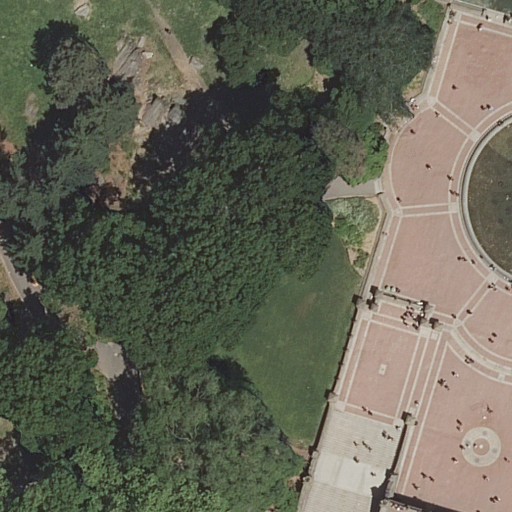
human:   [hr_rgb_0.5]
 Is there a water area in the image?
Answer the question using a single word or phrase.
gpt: yes

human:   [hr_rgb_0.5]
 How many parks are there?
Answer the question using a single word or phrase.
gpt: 1

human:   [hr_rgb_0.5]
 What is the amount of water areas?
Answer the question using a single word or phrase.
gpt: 2

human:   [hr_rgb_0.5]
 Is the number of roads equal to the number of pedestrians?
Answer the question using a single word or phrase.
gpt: no

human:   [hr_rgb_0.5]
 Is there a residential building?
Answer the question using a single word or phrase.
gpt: no

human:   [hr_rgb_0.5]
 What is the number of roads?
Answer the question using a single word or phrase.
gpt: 12

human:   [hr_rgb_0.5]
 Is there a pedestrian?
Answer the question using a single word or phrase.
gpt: yes

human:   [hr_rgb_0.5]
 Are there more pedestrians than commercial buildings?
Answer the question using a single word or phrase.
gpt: yes

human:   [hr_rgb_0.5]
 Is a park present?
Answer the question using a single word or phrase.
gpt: yes

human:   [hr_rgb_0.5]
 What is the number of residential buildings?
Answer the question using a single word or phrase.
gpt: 0

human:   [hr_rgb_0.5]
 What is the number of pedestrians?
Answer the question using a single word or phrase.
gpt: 2

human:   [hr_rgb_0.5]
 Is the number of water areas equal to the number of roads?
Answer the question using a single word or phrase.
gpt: no

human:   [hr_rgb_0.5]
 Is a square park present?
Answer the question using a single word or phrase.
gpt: no

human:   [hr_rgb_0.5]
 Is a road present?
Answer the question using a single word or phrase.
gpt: yes

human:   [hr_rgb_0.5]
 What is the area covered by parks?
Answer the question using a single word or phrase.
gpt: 10627m2

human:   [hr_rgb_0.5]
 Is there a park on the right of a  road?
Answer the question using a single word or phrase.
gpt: no

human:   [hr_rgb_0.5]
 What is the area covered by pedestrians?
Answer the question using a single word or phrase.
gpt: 8m2

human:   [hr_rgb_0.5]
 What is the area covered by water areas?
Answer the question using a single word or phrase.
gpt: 273m2

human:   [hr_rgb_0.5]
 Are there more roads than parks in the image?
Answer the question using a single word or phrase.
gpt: yes

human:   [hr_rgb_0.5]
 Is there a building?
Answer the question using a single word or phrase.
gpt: no

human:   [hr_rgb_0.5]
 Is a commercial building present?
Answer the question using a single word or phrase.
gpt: no

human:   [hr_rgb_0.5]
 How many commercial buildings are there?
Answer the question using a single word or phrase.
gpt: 0

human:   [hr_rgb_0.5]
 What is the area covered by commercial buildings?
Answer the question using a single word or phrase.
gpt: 0m2

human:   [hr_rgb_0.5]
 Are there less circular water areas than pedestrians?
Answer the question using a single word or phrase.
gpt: yes

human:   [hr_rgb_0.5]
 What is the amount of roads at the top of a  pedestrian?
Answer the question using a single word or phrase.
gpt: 8

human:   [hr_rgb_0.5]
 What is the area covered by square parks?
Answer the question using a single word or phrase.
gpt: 0m2

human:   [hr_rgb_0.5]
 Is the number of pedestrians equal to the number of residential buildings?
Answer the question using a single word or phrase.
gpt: no

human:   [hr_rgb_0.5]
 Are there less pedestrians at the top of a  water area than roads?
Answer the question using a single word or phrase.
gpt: yes

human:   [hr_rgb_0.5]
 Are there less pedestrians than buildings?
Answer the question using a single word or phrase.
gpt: no

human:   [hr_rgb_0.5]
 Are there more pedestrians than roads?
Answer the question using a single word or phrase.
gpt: no

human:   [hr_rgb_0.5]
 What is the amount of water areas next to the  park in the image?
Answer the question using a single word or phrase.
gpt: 2

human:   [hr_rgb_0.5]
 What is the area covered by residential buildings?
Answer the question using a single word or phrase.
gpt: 0m2

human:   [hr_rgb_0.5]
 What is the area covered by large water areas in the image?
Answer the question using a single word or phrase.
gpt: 0m2

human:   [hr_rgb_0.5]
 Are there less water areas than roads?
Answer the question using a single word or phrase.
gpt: yes

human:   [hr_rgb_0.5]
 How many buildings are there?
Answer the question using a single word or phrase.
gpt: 0

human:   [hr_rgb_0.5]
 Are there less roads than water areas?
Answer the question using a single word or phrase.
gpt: no

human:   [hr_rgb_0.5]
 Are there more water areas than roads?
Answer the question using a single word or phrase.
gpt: no

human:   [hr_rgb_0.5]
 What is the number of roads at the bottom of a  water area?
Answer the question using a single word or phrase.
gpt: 11

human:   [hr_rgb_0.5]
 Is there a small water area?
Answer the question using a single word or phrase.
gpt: yes

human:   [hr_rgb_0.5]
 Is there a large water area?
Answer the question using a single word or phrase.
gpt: no

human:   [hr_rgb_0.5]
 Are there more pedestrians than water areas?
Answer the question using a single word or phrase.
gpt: no

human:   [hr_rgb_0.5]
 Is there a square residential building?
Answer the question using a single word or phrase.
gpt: no

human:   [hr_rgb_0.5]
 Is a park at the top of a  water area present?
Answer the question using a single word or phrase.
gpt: yes

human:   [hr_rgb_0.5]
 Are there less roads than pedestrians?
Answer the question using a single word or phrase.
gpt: no

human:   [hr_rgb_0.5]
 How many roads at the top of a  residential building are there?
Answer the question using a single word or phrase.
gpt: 0

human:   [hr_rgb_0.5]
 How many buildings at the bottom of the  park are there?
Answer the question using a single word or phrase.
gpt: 0

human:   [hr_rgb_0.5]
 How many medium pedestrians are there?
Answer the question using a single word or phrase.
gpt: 0

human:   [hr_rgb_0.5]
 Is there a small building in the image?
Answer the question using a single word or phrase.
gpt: no

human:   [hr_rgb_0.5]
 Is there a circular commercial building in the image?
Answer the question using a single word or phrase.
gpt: no

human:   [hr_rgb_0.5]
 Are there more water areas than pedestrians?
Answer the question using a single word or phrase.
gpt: no

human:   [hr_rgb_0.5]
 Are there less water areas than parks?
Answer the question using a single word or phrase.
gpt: no

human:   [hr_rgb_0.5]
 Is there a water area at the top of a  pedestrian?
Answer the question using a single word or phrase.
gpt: yes

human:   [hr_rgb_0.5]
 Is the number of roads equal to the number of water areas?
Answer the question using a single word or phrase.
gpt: no

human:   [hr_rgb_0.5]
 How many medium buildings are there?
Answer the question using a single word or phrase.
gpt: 0

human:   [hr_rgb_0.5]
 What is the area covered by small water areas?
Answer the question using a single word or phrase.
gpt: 9m2

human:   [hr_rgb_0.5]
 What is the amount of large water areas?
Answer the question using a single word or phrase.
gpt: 0

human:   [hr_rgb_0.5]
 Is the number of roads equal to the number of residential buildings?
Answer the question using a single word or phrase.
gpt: no

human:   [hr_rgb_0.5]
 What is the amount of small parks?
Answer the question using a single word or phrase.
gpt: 0

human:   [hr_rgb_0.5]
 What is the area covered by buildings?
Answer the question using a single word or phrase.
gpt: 0m2

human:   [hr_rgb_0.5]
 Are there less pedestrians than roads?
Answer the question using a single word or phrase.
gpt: yes

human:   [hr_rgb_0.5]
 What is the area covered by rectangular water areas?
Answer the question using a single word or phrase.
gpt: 9m2

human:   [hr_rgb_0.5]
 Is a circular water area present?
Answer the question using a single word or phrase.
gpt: no

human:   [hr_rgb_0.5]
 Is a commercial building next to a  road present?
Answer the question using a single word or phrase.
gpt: no

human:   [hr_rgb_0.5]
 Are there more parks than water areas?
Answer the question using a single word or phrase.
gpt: no